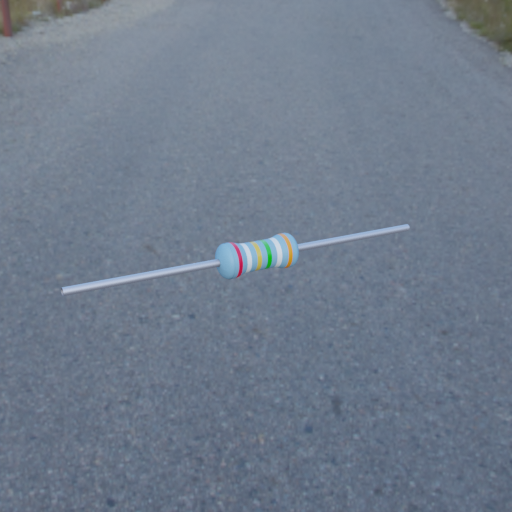
Resistor colour bands (in order): red, white, gold, green, white, orange